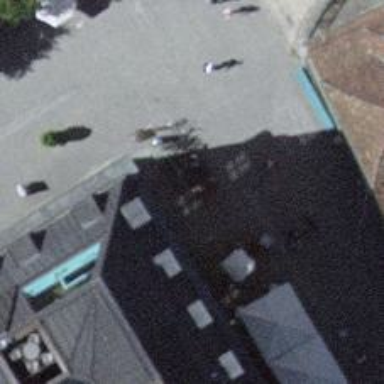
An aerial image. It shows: Bicycle parking area with racks.